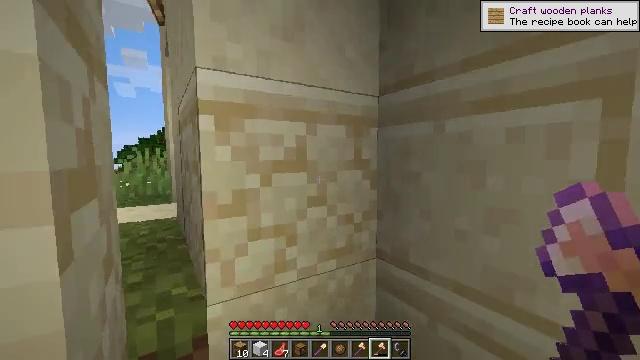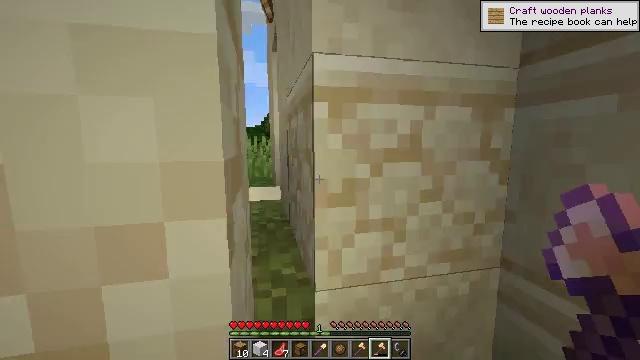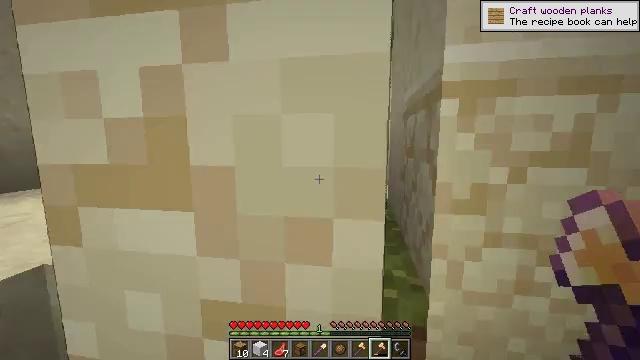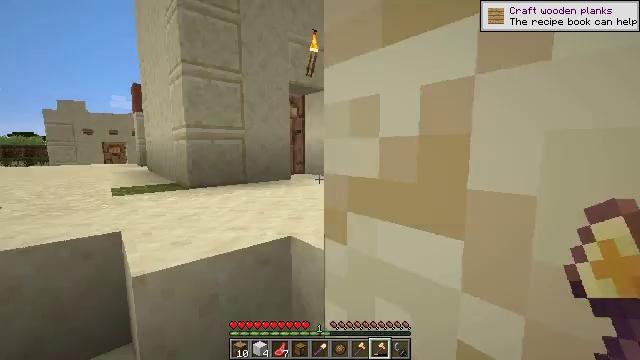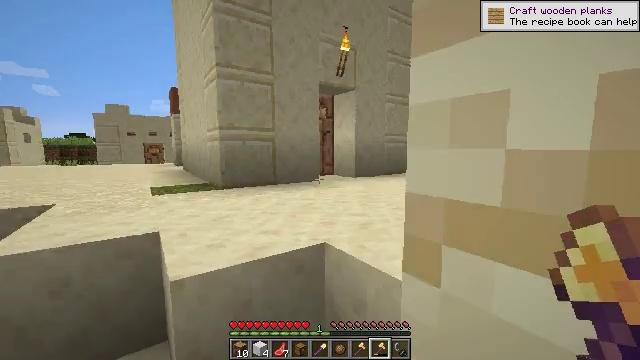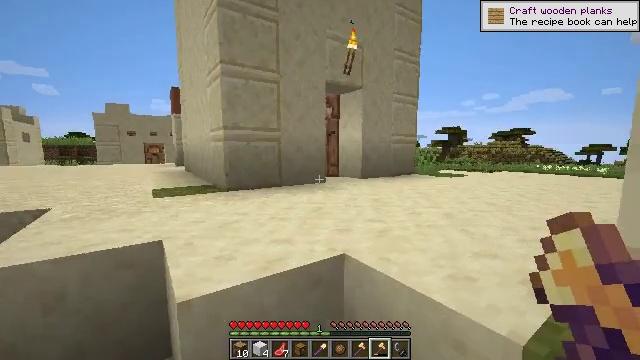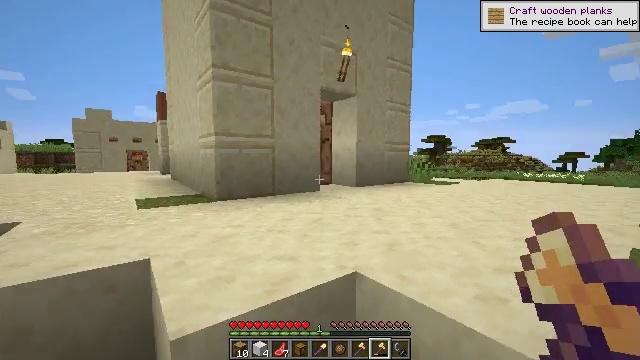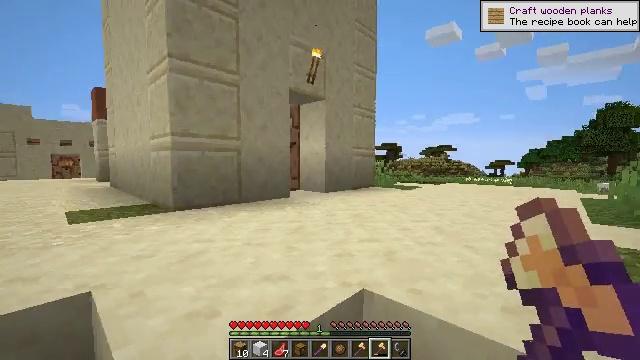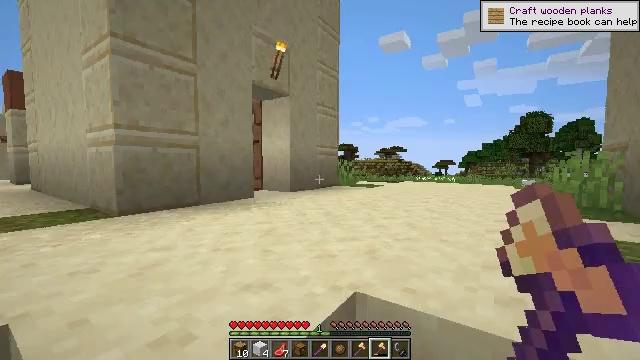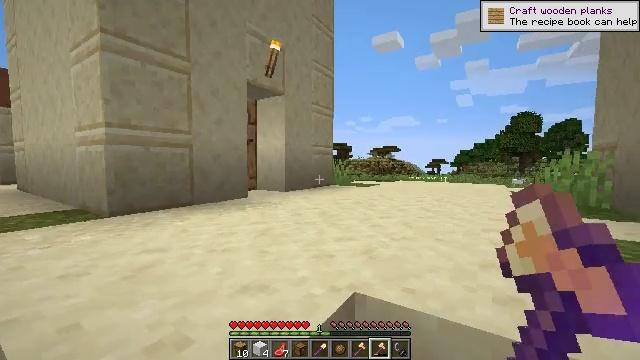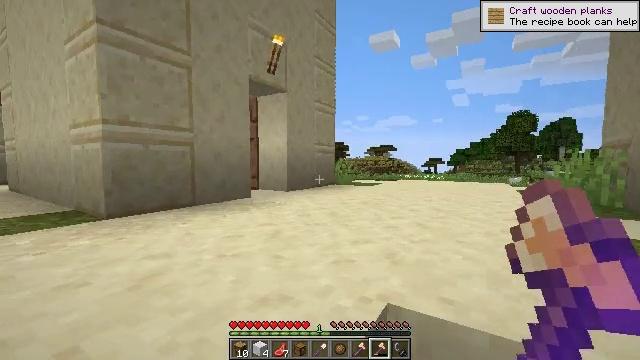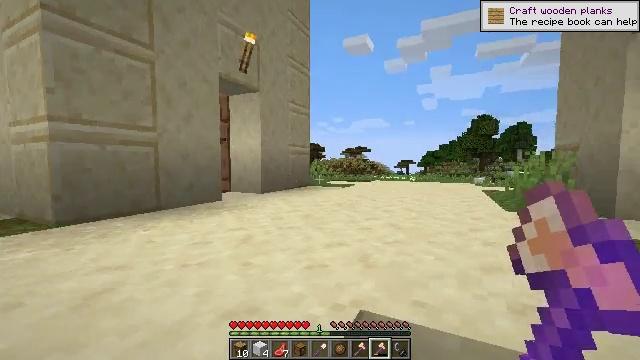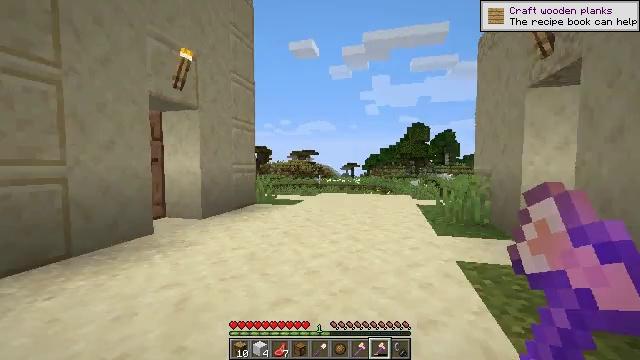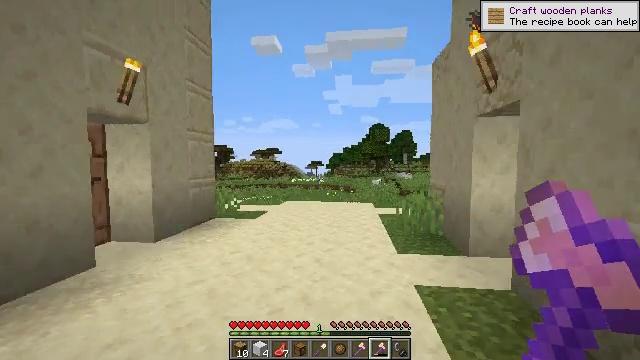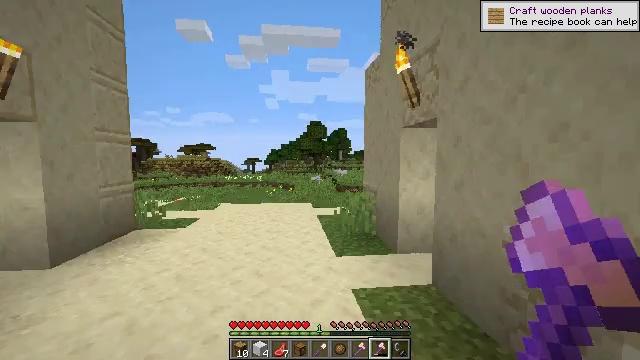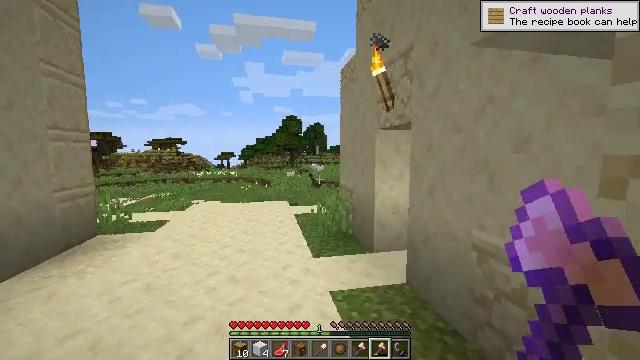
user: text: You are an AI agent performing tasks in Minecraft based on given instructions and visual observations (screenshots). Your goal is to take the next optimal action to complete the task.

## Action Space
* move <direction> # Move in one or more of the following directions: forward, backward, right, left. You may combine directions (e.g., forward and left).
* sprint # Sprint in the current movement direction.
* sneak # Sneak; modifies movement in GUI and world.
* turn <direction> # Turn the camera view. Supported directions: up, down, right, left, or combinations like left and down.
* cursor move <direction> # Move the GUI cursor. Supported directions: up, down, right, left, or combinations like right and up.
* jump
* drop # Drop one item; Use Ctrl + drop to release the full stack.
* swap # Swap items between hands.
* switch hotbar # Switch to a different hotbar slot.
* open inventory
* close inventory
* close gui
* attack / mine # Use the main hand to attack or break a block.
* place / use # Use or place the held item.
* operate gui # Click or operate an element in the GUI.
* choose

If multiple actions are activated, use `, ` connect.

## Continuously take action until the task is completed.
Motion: motion action
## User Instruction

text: Attack the chest to pick it up.
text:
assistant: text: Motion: move forward and move left, turn left and down
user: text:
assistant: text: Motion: move forward and move left, turn left
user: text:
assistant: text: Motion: move forward and move left, turn left and up
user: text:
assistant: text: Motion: move forward and move left, turn left
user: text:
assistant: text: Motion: move forward and move left
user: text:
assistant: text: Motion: move forward and move left, turn right and up
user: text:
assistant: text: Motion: move forward and move left, turn right and up
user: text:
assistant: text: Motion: move forward and move left, turn right
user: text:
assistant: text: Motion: move forward and move left, turn right
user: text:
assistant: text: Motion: move forward and move left
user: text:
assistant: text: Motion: move forward and move left, turn right
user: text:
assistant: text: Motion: move forward and move left, turn right, jump
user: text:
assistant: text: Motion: move forward, turn right, jump
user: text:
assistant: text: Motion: move forward, turn right, jump
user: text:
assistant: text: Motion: move forward, turn right and down, jump
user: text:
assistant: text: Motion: move forward, jump
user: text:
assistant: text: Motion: move forward, jump
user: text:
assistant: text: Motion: move forward and move left
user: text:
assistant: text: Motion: move forward and move left
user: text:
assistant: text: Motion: move forward and move left, turn right
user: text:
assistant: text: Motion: move forward and move left
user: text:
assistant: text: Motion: move forward and move left
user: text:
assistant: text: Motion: move forward and move left, turn right
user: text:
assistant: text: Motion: move forward and move left, turn right
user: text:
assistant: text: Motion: move forward and move left, turn right
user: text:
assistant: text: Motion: move forward and move left, turn right and down
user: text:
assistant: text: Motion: move forward and move left, turn right and down
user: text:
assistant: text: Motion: move forward and move left, turn right
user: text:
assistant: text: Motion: move forward, turn right
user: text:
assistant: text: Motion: move forward, turn right